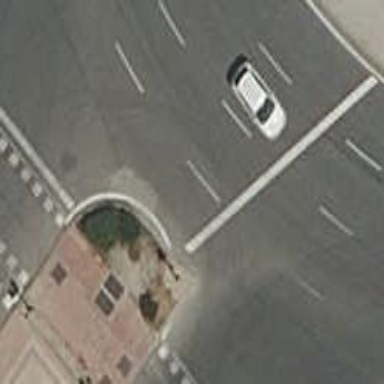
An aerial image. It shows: Tertiary road that leads to roundabout.